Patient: sex M, age 53
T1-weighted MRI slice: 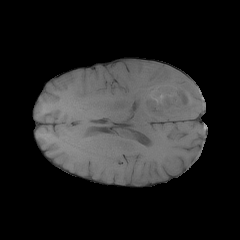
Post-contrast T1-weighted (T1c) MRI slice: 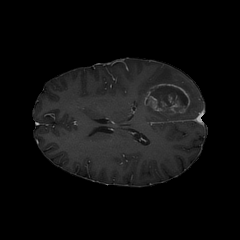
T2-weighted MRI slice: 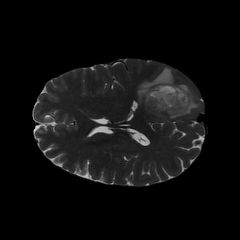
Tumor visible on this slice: yes
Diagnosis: Glioblastoma, IDH-wildtype
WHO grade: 4